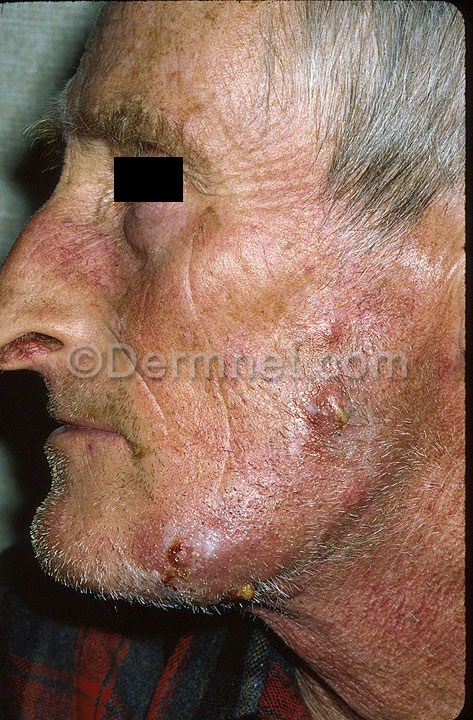
Disease: Tinea Ringworm Candidiasis and other Fungal Infections